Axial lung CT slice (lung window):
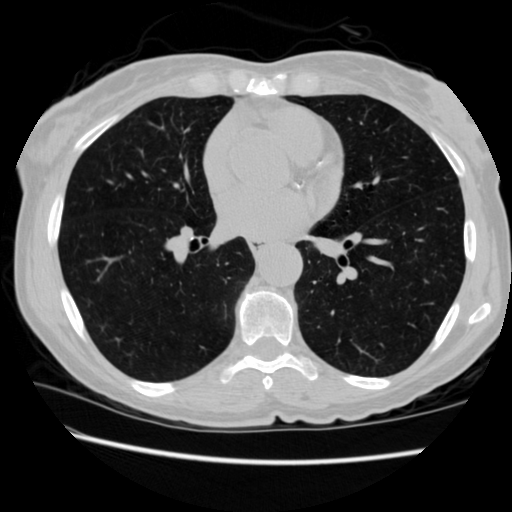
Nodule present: no